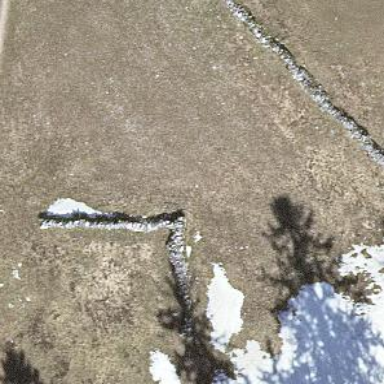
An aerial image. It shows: Wall is shown in the image.